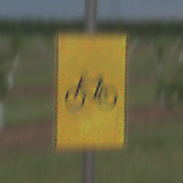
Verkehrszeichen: RadverkehrOhnePfeilsymbol
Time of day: SunriseSunset
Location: Outdoor (Nature)
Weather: PartlyCloudy
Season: NotSpecified
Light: Natural